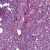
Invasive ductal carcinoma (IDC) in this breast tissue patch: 1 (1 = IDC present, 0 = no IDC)